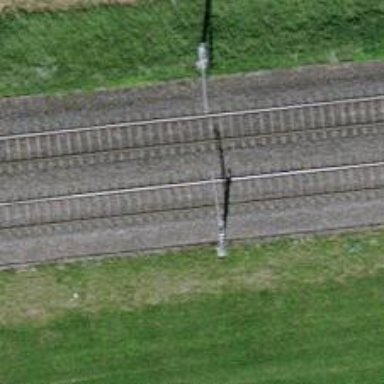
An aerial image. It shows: Single railway track with electrified contact line.